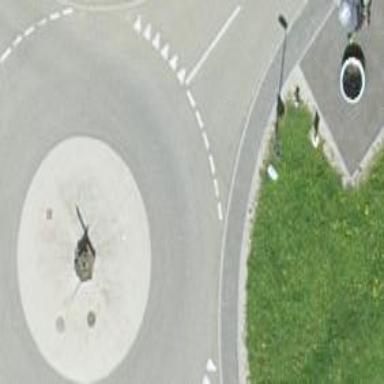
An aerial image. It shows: Unclassified road that forms roundabout at the junction.